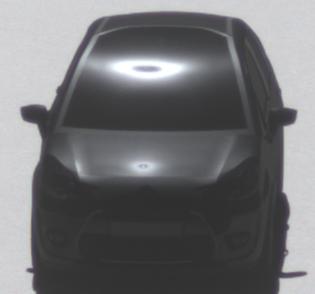
Make: Citroen
Model: C3 1.1
Detailed model: C3 (II)
Model produced from: 2010/01
Model produced until: 2012/03
Doors: 5
Color: black
Road condition: dry road
Daytime: midday
Contrast: high contrast